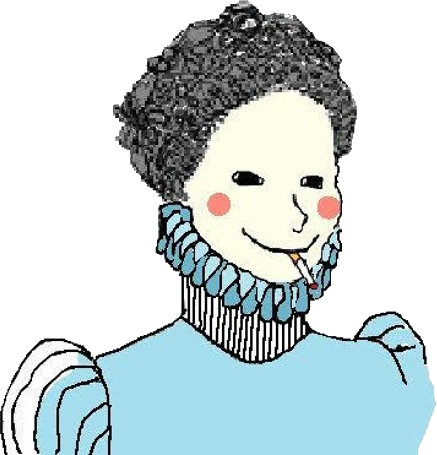
Label: 5_Oomer